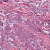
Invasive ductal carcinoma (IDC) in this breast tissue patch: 1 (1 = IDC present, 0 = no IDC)